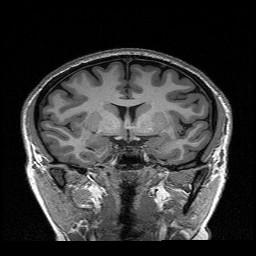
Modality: T1w
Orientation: sagittal
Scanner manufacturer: siemens
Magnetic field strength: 3 T